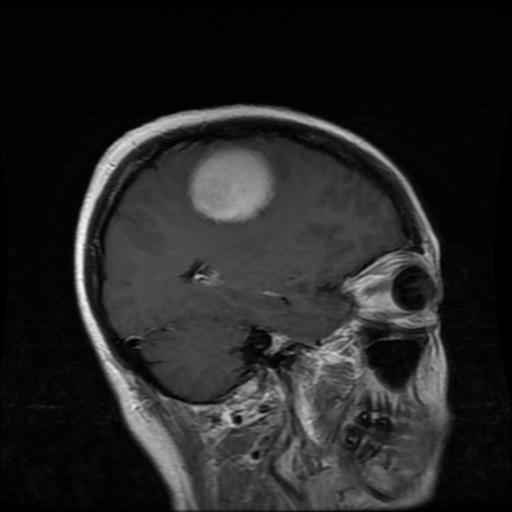
Label: meningioma